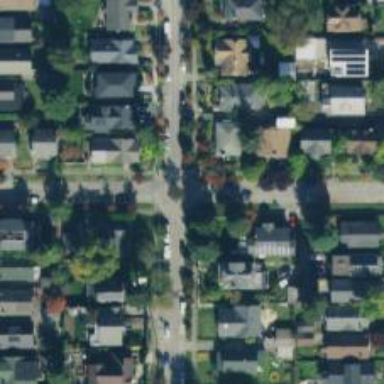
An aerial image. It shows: Residential road with separate sidewalk.